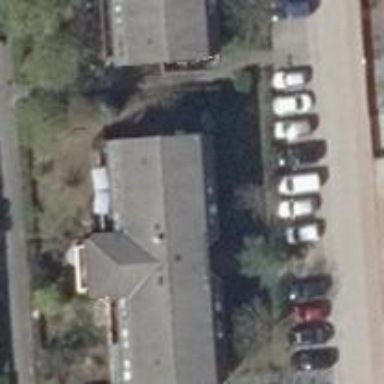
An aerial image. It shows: Part of building.